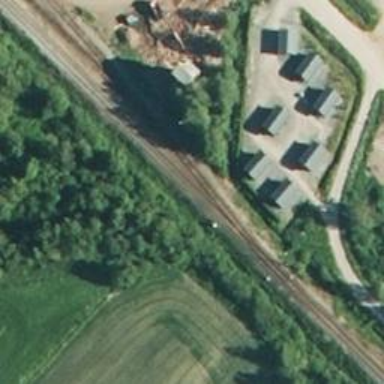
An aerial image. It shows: Railway siding for service.